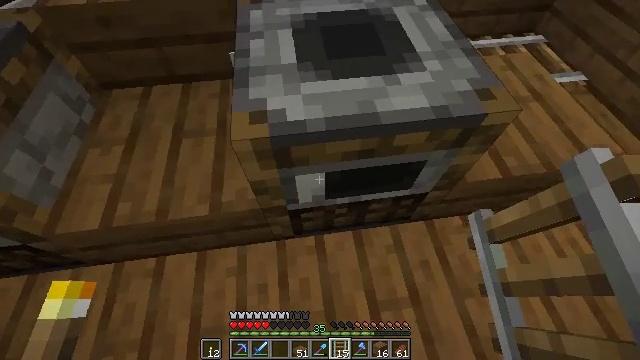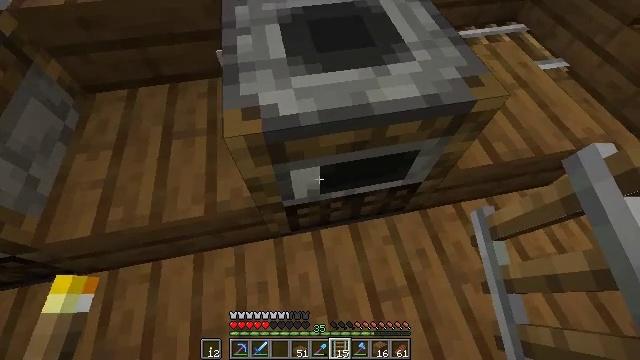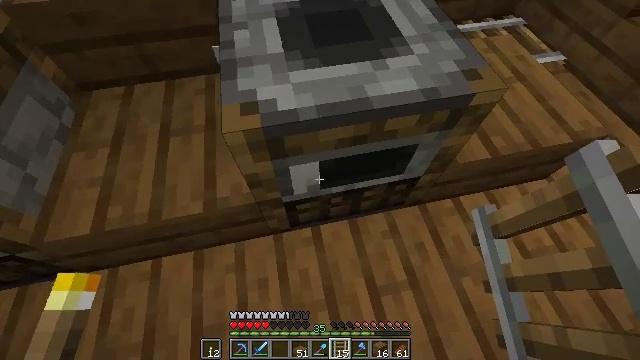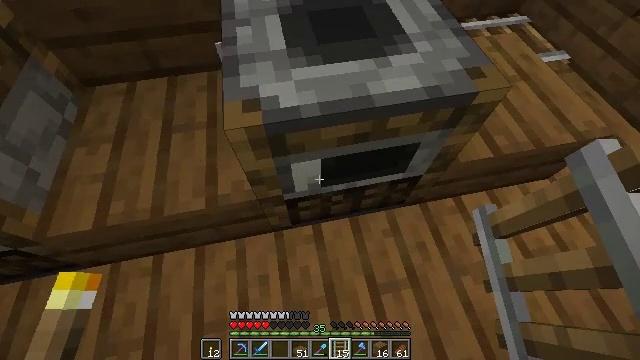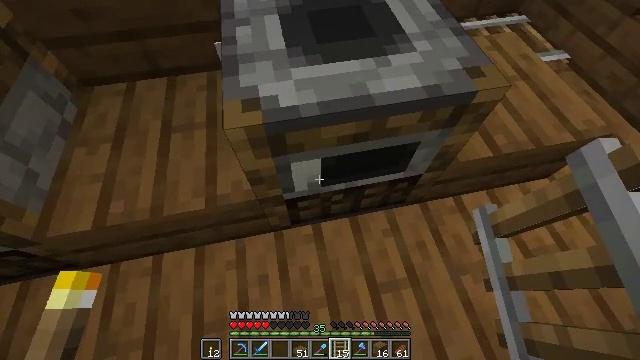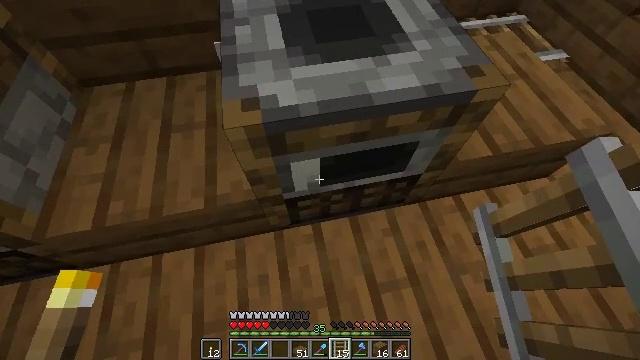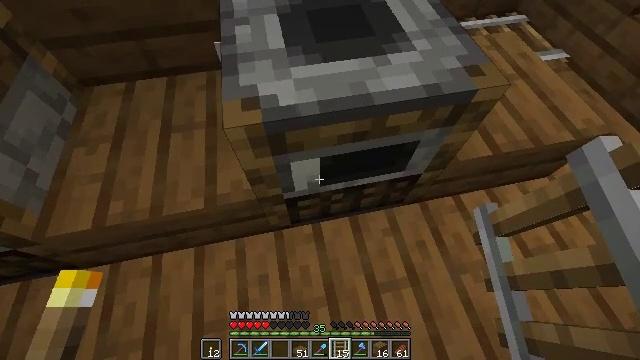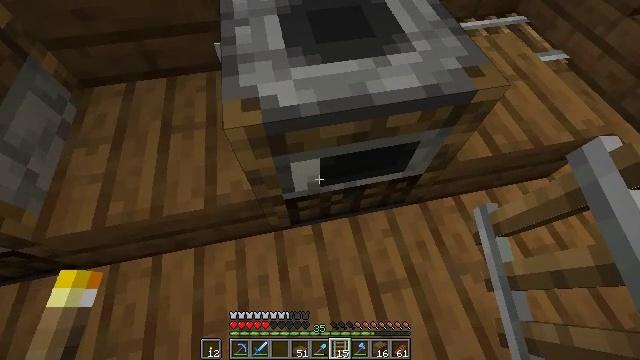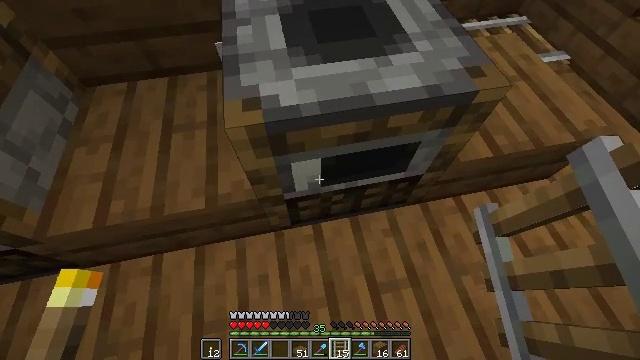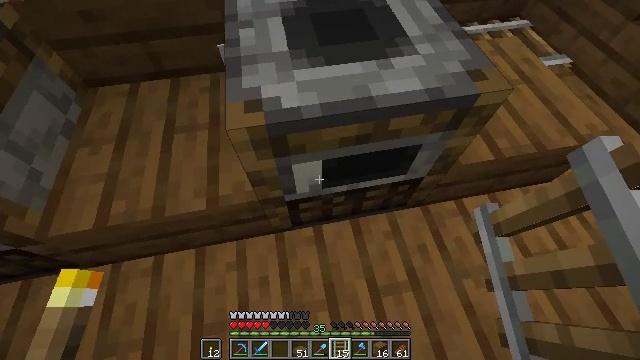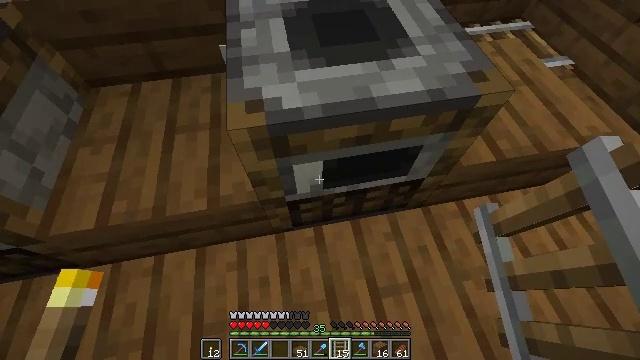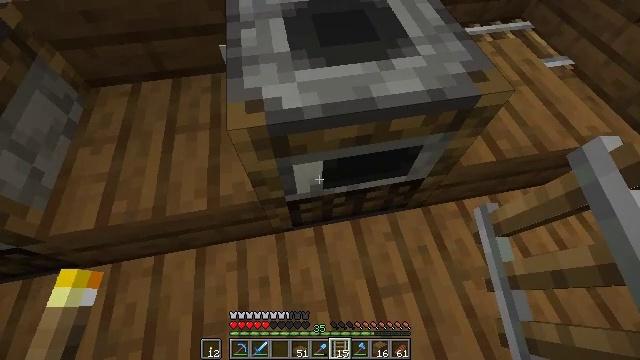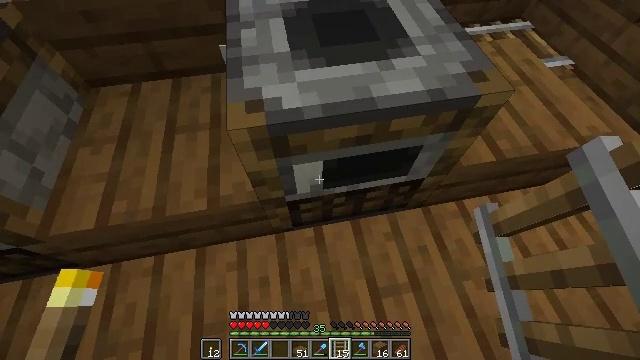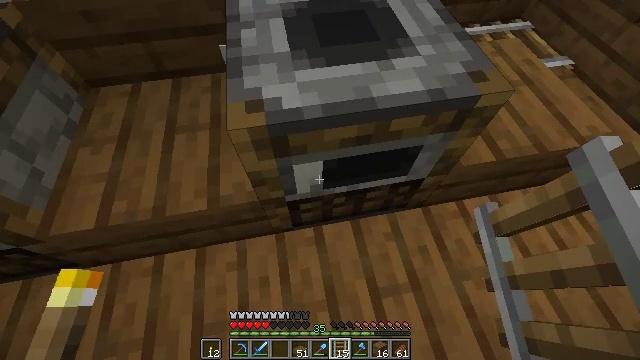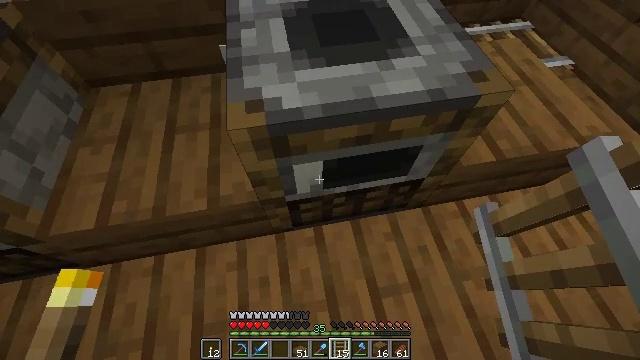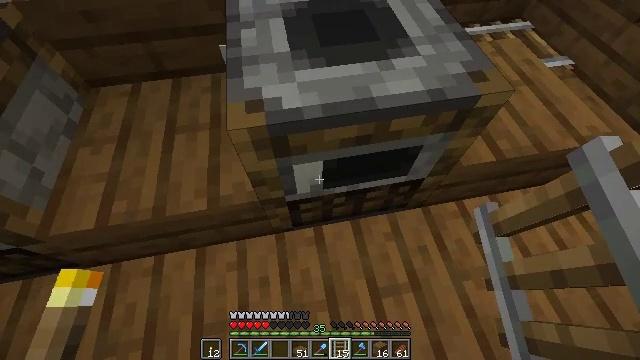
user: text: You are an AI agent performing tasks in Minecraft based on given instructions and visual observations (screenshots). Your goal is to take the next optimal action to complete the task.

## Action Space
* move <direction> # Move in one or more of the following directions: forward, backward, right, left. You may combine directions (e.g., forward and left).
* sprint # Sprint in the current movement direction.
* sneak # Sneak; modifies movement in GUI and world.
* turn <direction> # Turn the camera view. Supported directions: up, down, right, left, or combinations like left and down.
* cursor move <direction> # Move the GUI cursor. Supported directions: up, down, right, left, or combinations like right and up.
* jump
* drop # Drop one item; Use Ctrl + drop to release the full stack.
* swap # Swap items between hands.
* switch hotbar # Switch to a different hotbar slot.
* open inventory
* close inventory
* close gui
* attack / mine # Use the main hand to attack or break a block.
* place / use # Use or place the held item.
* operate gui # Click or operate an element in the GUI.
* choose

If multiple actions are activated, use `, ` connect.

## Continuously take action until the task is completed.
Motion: motion action
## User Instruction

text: Mine the smoker to break it.
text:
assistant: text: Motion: turn right
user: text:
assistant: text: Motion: no_op
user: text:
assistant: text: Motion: no_op
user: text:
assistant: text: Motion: no_op
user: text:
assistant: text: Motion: no_op
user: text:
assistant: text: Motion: no_op
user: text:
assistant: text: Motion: no_op
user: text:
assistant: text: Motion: no_op
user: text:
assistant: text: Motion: no_op
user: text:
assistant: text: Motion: no_op
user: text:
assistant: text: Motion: no_op
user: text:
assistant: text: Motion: no_op
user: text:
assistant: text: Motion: no_op
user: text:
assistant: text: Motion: no_op
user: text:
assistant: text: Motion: no_op
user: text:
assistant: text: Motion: no_op
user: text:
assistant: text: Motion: no_op
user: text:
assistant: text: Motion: turn right
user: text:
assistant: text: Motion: turn right
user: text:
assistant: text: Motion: turn right
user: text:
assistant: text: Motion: turn right
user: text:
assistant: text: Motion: turn right
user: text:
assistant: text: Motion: turn right
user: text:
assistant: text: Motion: turn right
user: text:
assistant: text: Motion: no_op
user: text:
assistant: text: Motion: move forward
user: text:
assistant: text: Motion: move forward
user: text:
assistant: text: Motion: move forward
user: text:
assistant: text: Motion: no_op
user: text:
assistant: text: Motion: no_op